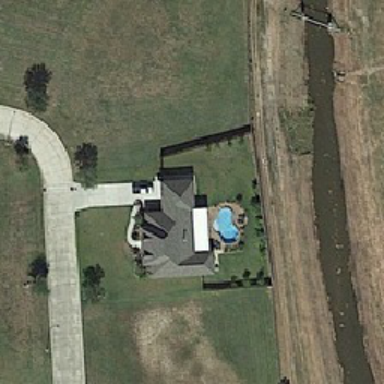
The road on both sides of the bad lawn .